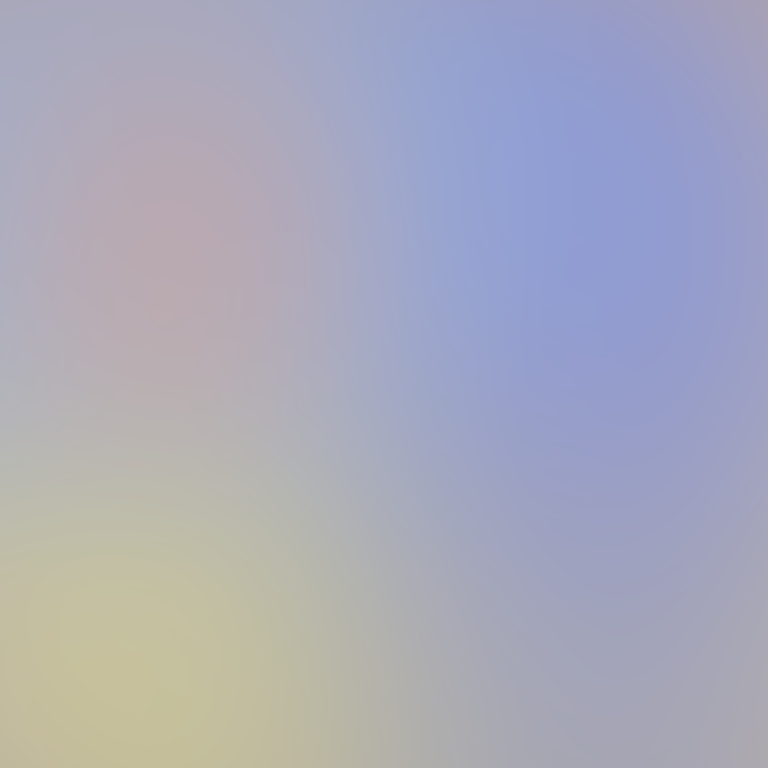
Abstract light effect, smooth gradient from soft blue to warm yellow, serene atmosphere, diffuse light, no room, no furniture, no objects.